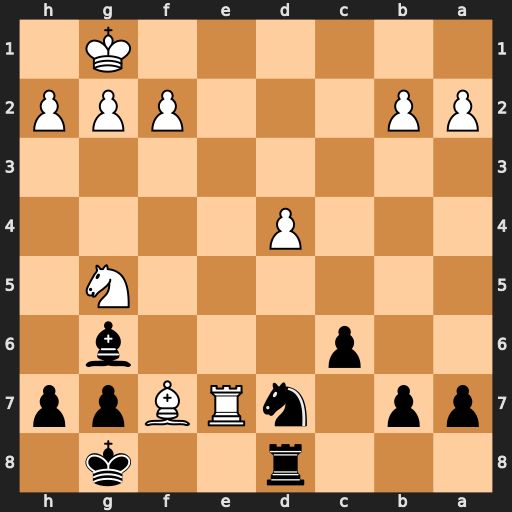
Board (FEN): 3r2k1/pp1nRBpp/2p3b1/6N1/3P4/8/PP3PPP/6K1
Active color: b
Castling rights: -
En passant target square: -
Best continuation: Kf8 Re3 Bxf7